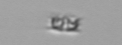
Label: Bacillariophyceae_morphotype1